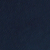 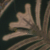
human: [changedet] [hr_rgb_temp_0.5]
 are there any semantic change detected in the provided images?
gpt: An artificial island has been realized in the sea.